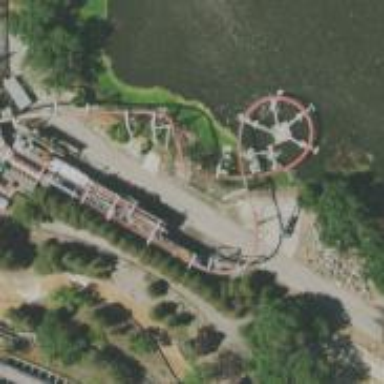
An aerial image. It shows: Thrilling roller coaster attraction.